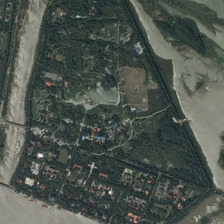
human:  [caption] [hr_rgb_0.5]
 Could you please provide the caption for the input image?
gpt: many green trees and some buildings are in a park .

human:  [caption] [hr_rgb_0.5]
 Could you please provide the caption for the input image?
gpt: many green trees and some buildings are in a park .

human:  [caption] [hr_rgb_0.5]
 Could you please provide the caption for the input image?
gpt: many green trees and some buildings are in a park .

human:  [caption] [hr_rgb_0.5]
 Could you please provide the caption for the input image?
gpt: many green trees and some buildings are in a park .

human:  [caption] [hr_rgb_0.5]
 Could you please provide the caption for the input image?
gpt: many green trees and some buildings are in a park .